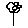
Label: flower